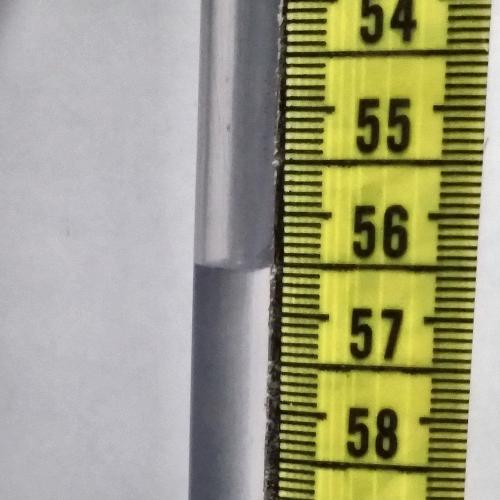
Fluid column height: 56.5 cm